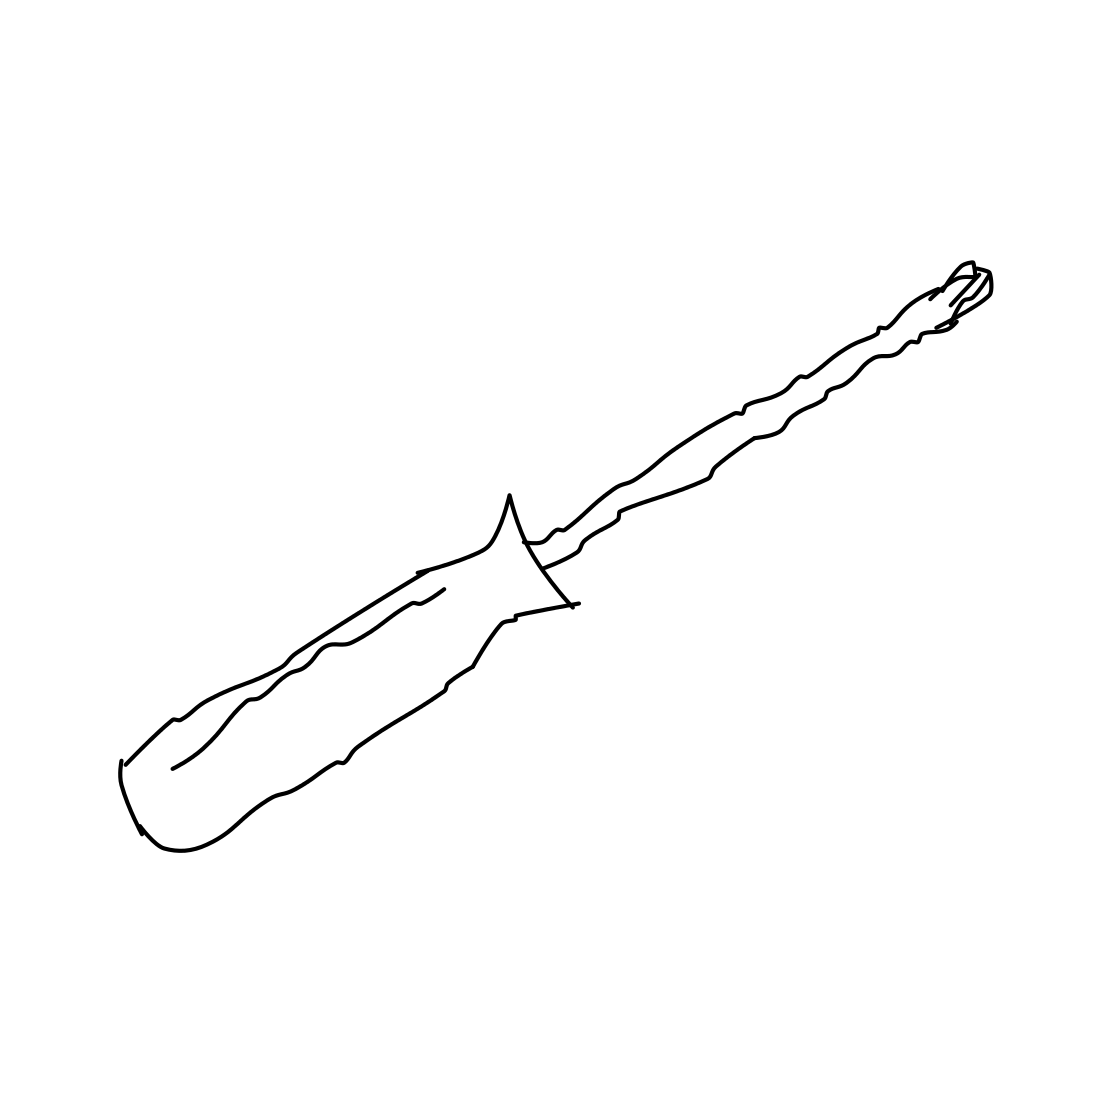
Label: screwdriver